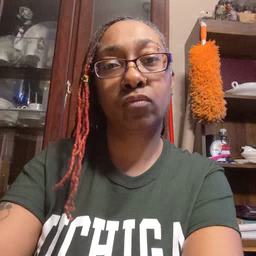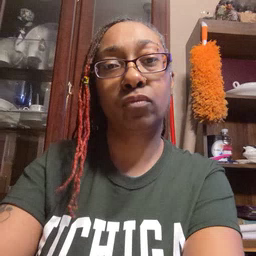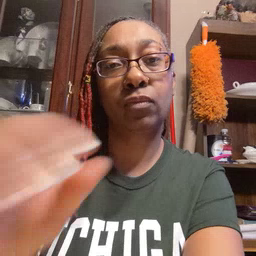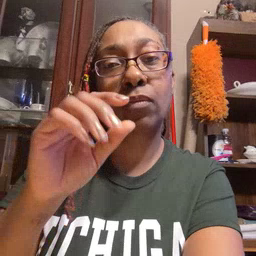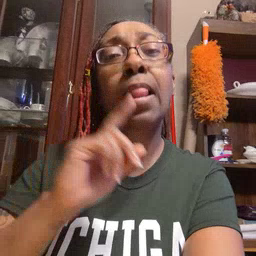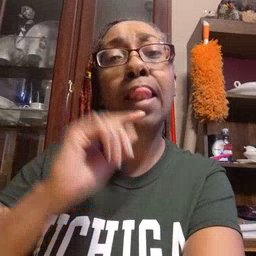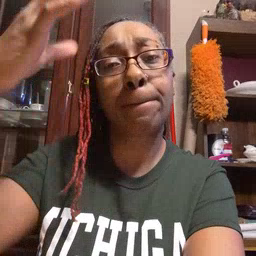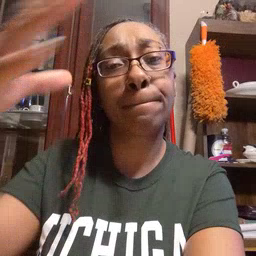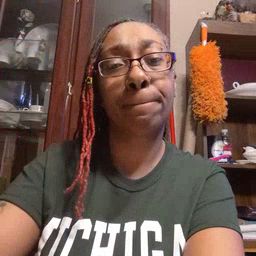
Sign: lamp